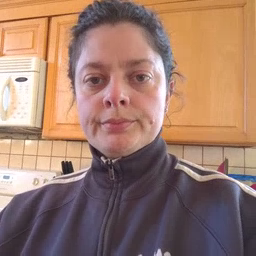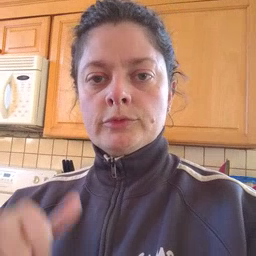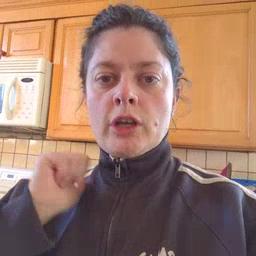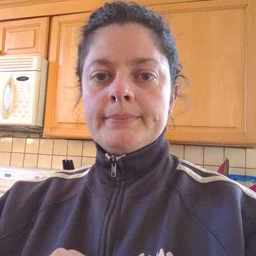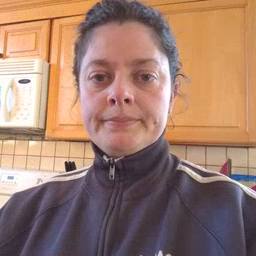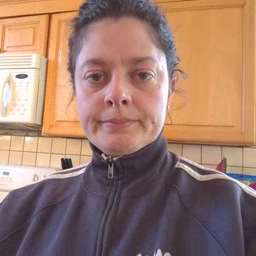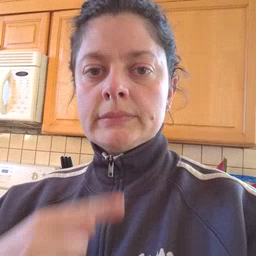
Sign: jacket